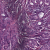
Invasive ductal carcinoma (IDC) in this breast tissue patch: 1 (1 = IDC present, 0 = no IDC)